Question: I have a bunch of data about people attended or unattended, and I want to sepparate them. In one column I have '0' for unattended people, and some number for the attended ones. How can I show that in a report? I want a pie chart that divides them, and I've spent many hours in this, I don't even know how to search about it and I have almost no experience with Crystal Reports.
I've tried making two summarize formulas for acumulated totals like this (the other one looks almost the same):
'''
StrCmp(ToText({table.Atendido}),"0") <> 0
'''
But I can't use that in a pie chart. And it doesn't even stores the data as it supposed to do, in my data I have 8 unattended, 1 attended. This formula gives me 9 as result.
Any help is greatly apreciated, thanks!
My data looks like this:
'''
IDPerson Person Attended
1 John 0
2 Mary 0
3 Graves 1
4 Paula 0
'''
In the report I need:
- -
If I group by Attended, the groups form like this:

There will be many groups of numbers > 0, I just need groups sepparated by:
- -
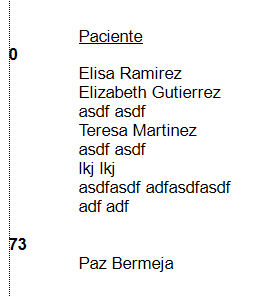
Answer: I was over complicating it, because I'm inexperienced and in a hurry...
I made a formula to separate both values:
'''
if tonumber({PacientesAtendidosYNoAtendidos.Atendido}) = 0 then 0 else 1
'''
Then, I just grouped by that. Very silly, indeed.